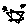
Label: star